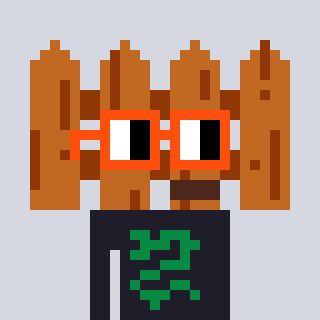
a pixel art character with square orange glasses, a fence-shaped head and a grayscale-colored body on a cool background